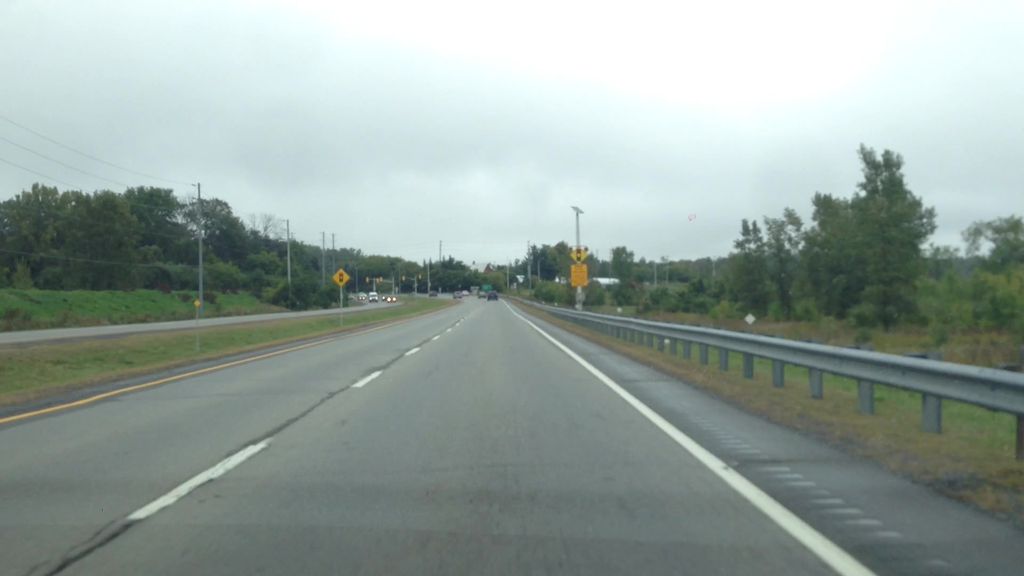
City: ottawa-gatineau